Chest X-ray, PA view. Patient: 63 years old, sex M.
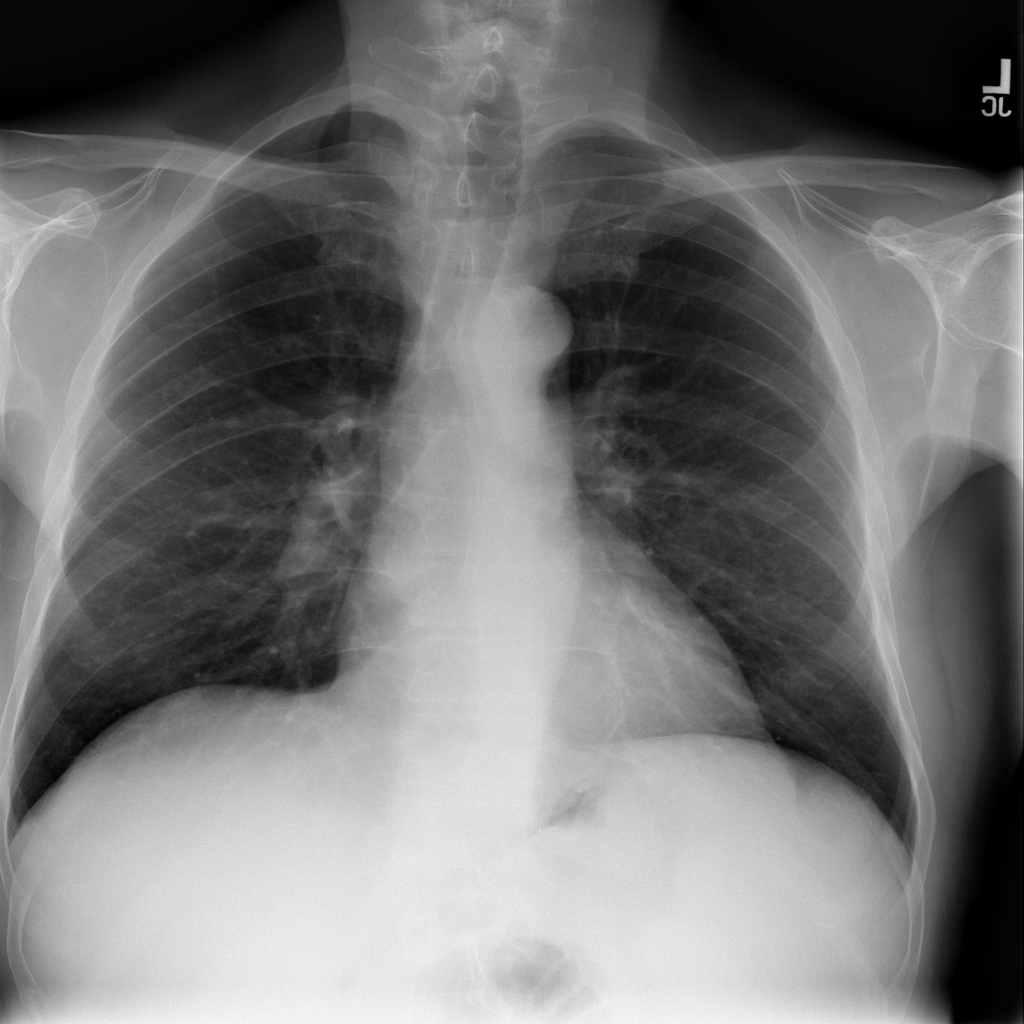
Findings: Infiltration